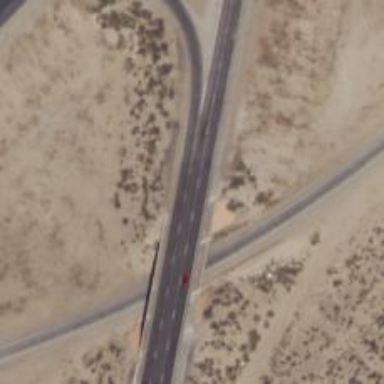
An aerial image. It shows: Primary highway expressway that includes bridge.